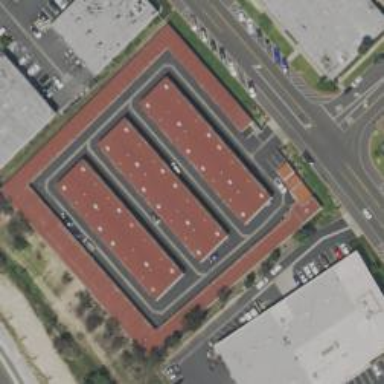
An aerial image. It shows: Storage rental shop located in building.